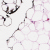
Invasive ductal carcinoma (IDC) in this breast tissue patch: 0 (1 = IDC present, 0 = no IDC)